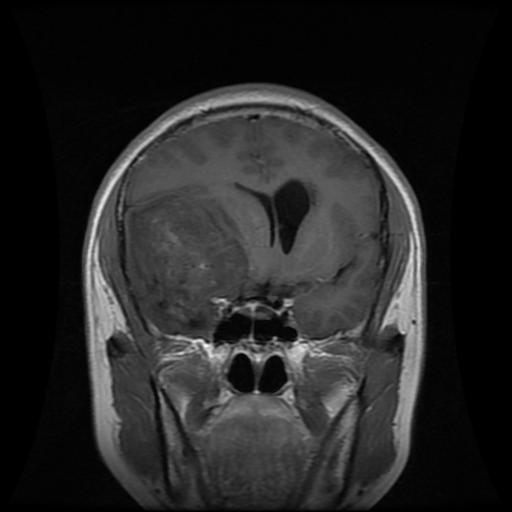
Label: glioma